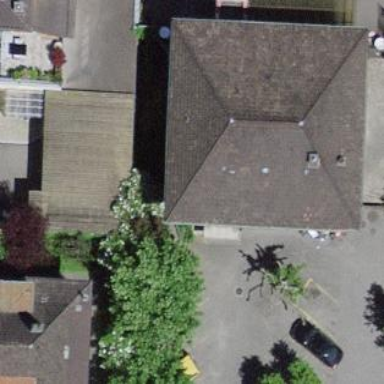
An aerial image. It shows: Building with hipped roof made of grey roof tiles. The building itself is red in color.